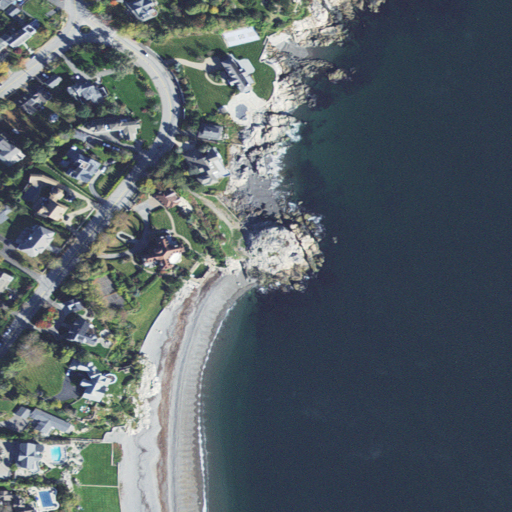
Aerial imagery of cape in Massachusetts named Castle Rock containing open water, medium intensity development, barren land, high intensity development, low intensity development, herbaceous wetlands, and grassland